Interaction volume radius: 5 \u00c5
Interaction volume height: 15 \u00c5
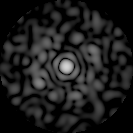
Disorder parameter: 0.7757